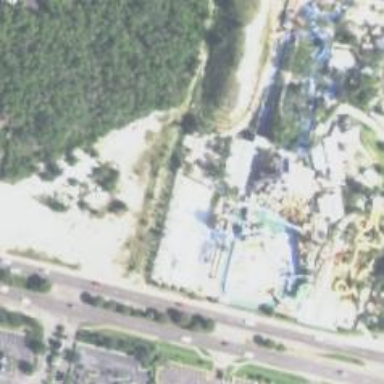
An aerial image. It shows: Water slide attraction.